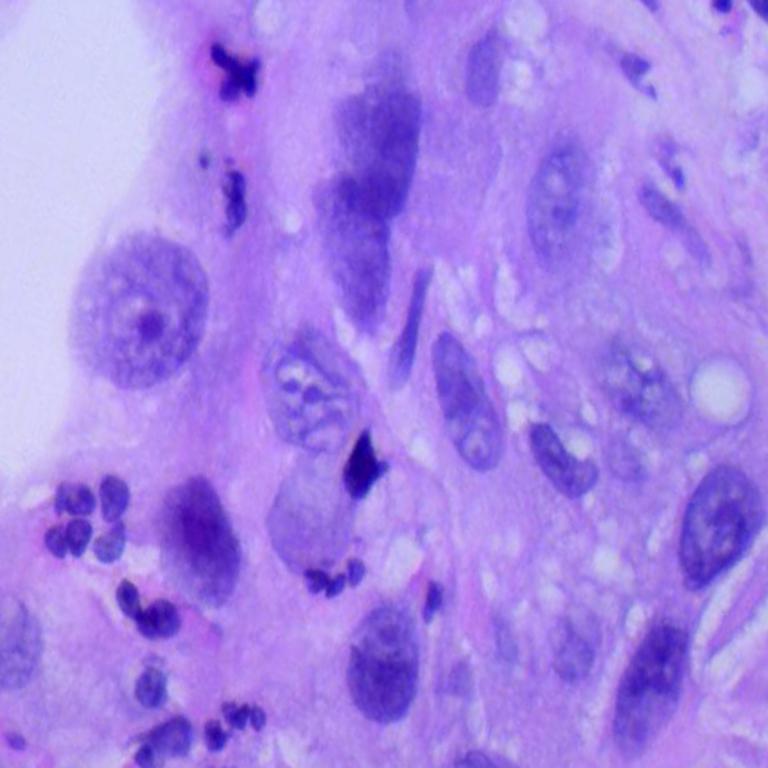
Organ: lung
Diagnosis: squamous carcinomas